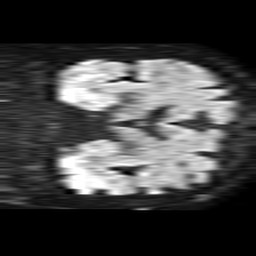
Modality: TRACE
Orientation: coronal
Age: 73
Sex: male
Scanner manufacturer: philips
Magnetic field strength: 1.5 T
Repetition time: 4.6 s
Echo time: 0.08631 s